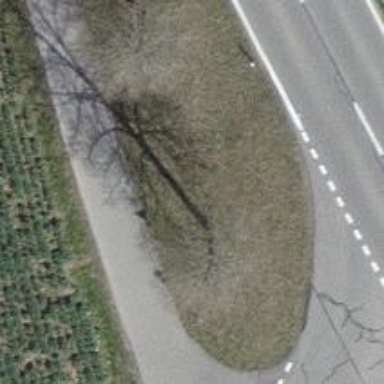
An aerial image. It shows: Avenue lined with trees.